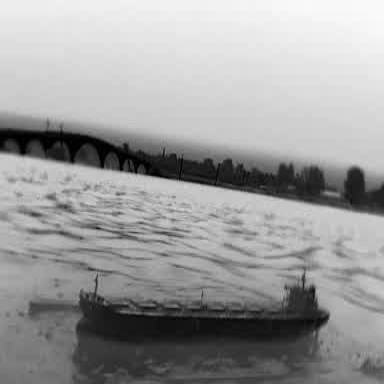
There is a liner in the infrared image.